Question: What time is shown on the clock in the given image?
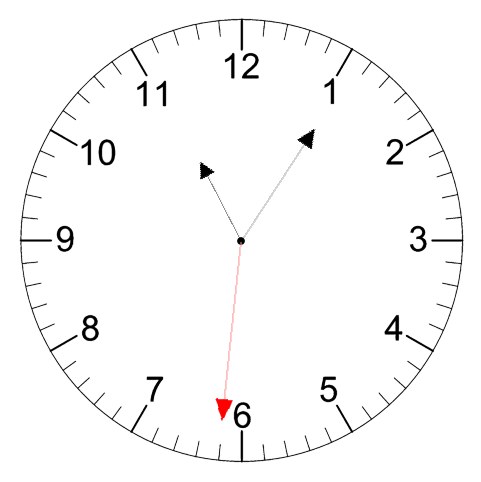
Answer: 11:05:31